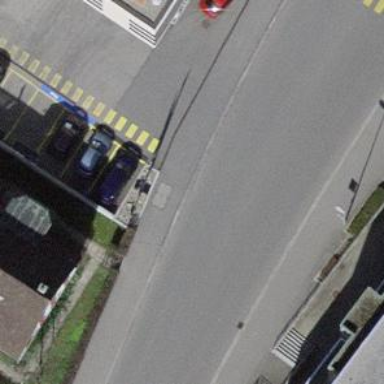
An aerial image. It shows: Asphalt sidewalk along the footway.